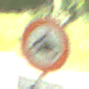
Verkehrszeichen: VerbotKraftraeder
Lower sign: EinspurigeFahrzeugeFrei2
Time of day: Midday
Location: Outdoor (RoadRail)
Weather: Clear
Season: NotSpecified
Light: Natural